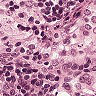
Metastatic tissue present: no